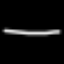
Label: line